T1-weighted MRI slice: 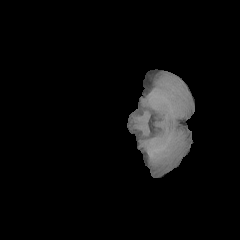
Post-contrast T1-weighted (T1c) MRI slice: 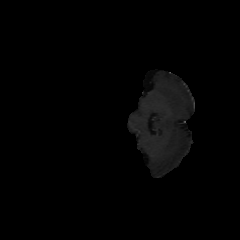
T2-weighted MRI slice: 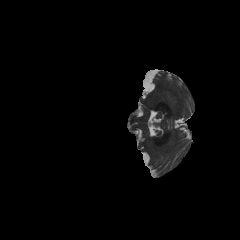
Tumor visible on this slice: no